Question: I just found out about microtime() in PHP.
I tried to check how long it will take to execute basic image load.
Here is code:
'''
<?php
$start = microtime(true);
echo("<img src='http://example.com/public/images/new.png'/>");
$time_elapsed_secs = microtime(true) - $start;
echo($time_elapsed_secs);
?>
'''
On average it returns: "8.8214874267578E-6" which I assume means 8.82 seconds?
Did I do something wrong? I am sure image loads faster than 8 seconds, I would definitely notice 8 seconds.
Here is image itself:

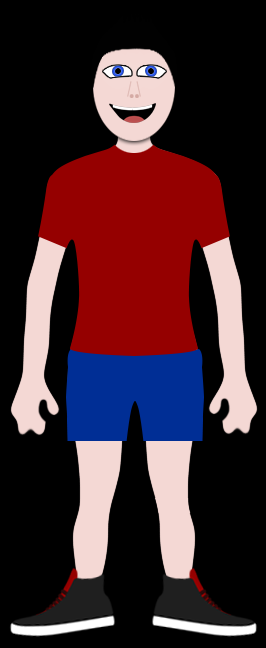
Answer: The E-6 at the end of that string means you need to move the decimal six places to the left.
By the way, the echo statement executes almost instantly, writing that HTML to the output stream. That doesn't mean the image loaded that fast in some remote browser reading the HTML stream and trying to load the image.